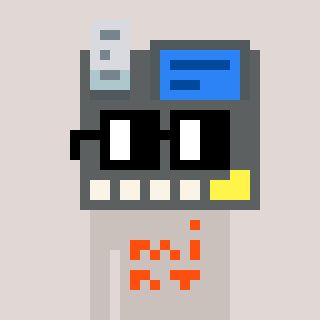
a pixel art character with square black glasses, a cash register-shaped head and a foggrey-colored body on a warm background